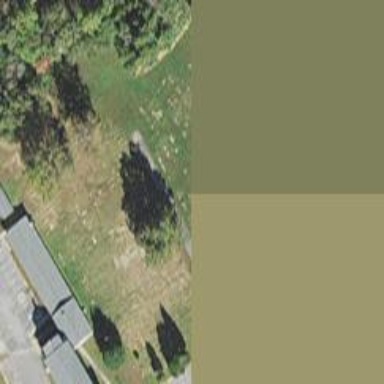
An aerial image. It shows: Grave yard.